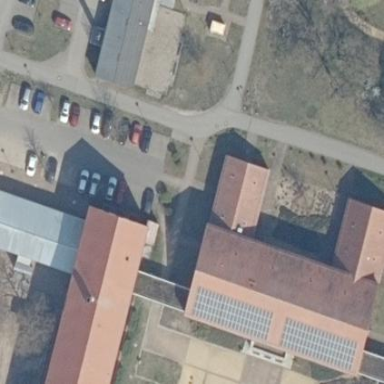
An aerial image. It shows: Parking area.